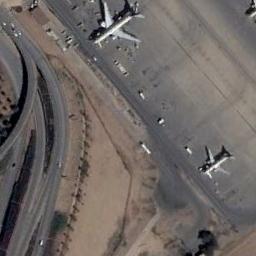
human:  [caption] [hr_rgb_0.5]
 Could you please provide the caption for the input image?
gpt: Two airplanes are parked on the runway .

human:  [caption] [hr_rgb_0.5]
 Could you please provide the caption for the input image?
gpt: Two white planes parked in the open space .

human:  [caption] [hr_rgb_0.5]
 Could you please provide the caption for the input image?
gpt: A small plane and a big plane parked on the open area and some freeways in front of them .

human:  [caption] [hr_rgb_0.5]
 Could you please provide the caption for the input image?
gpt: Two airplanes were in the open space beside the roads .

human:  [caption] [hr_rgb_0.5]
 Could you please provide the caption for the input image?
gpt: Two unequal sized planes are in the parking lot next to the road .